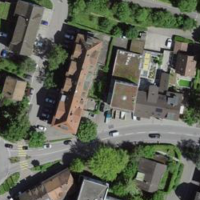
EUNIS habitat code: 54
Species observed at this site:
Calliteara pudibunda